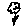
Label: flower